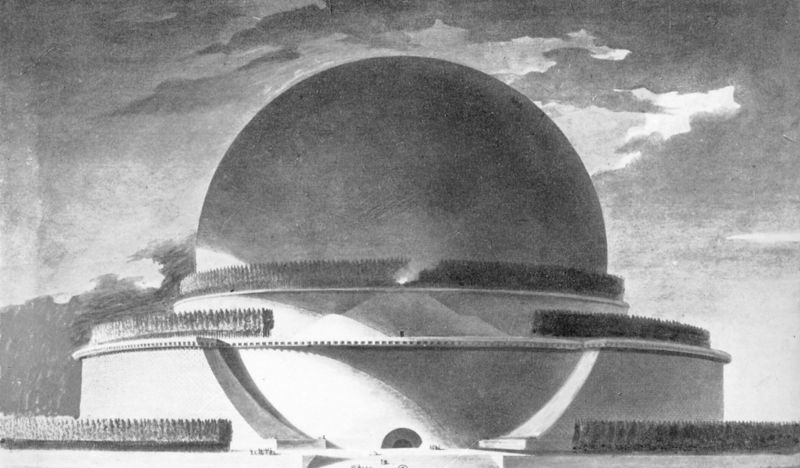
Titel: Entwurf für ein Kenotaph (Grabmal) für Newton
Künstler: Etienne-Louis Boullée
Institution: Paris, Bibliothèque Nationale
Schlagwörter: dunkel, himmel, wolken, bäume, himmerl, menschen, nacht, tür, gebäude, architektur, sonne, kreis, rund, mauer, treppe, tor, eingang, mond, entwurf, monument, mimmel, kugelform